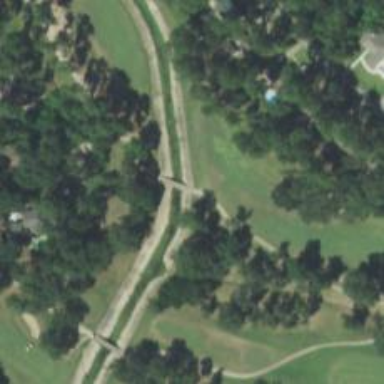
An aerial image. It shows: Service road that includes bridge.